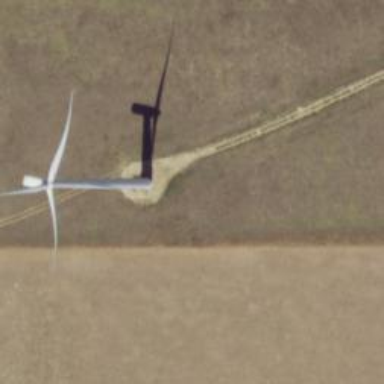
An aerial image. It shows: Wind generator powered by wind. The generator type is horizontal axis and it uses wind turbines.